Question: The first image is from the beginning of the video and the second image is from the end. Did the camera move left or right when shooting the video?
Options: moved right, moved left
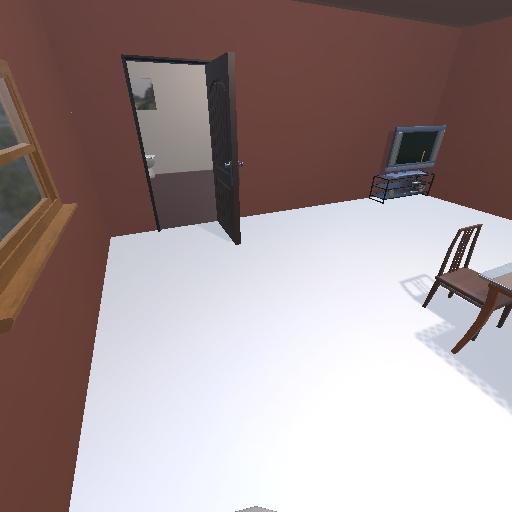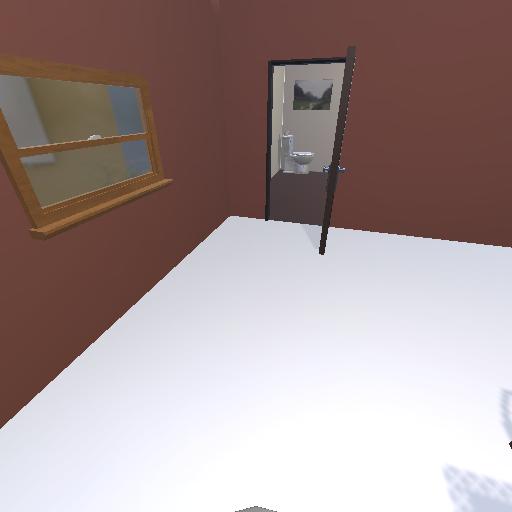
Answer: moved right